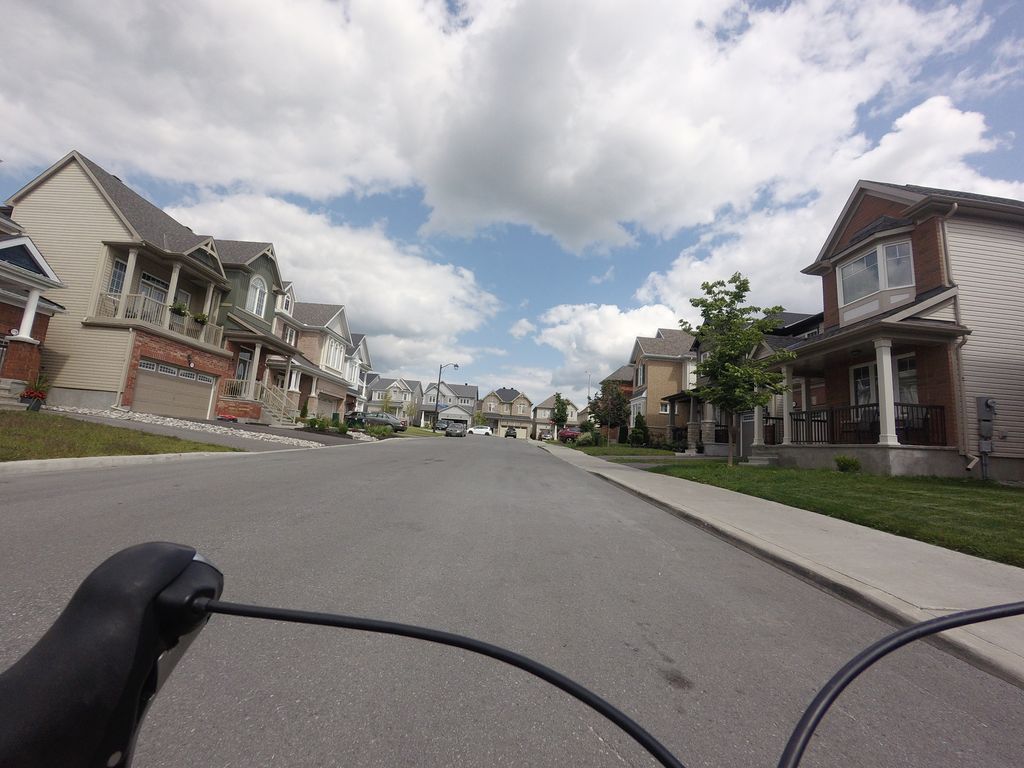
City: ottawa-gatineau